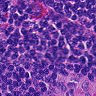
Metastatic tissue present: no